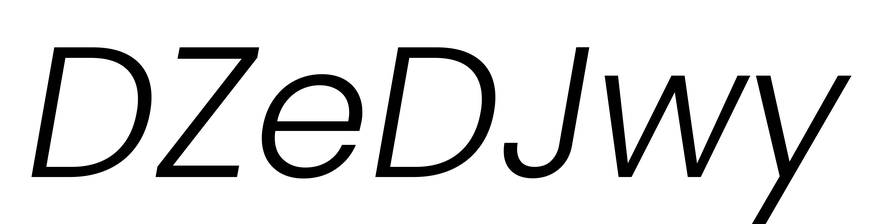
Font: Poppins-LightItalic